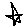
Label: star